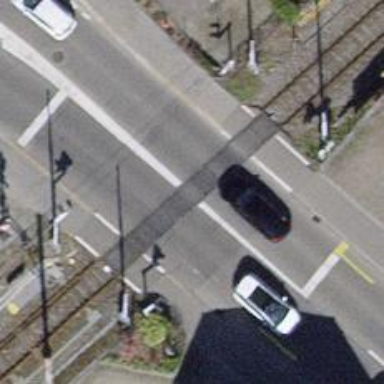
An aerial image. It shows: Level crossing with double half barrier.